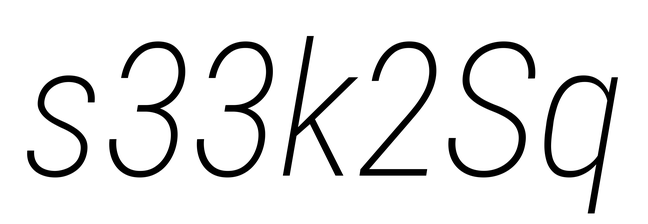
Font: Roboto-Italic_Condensed_ExtraLight_Italic